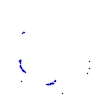
Particle: proton